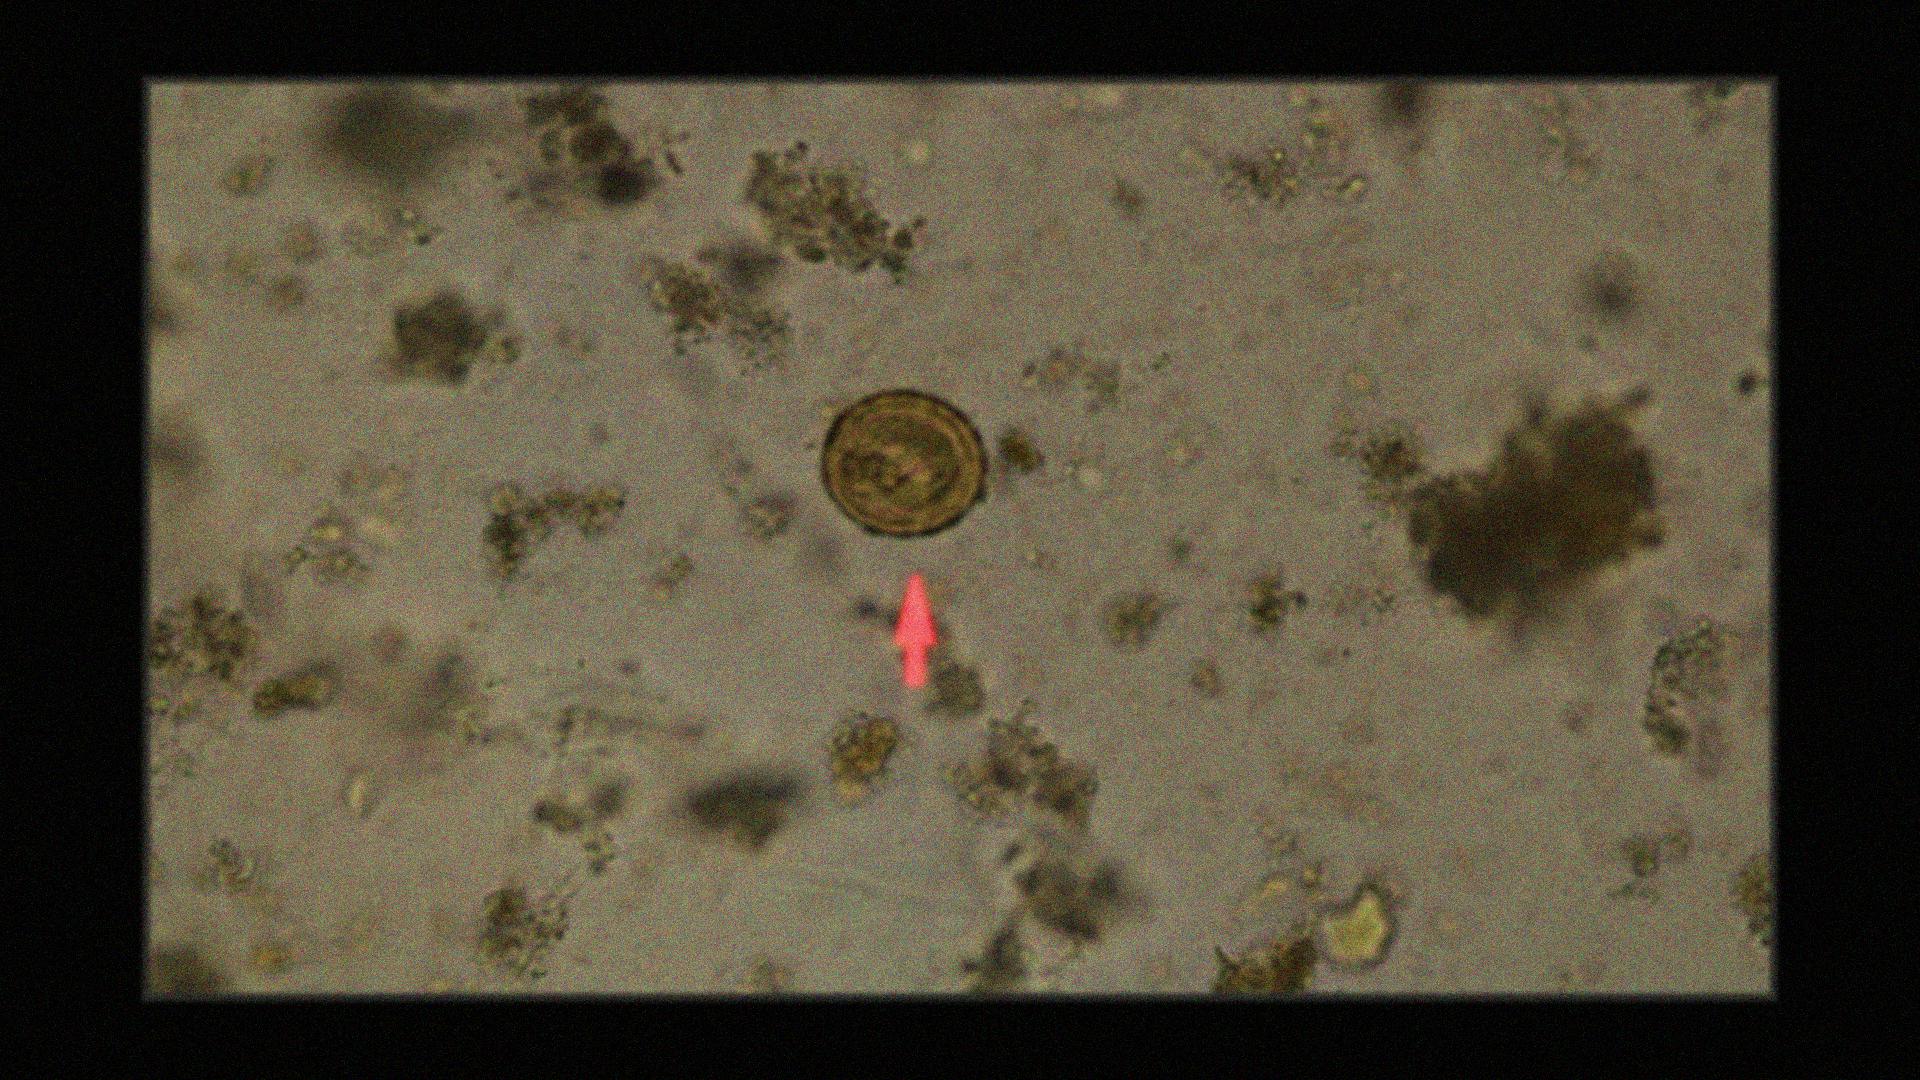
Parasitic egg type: Ascaris lumbricoides